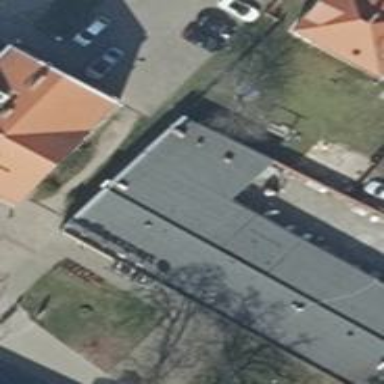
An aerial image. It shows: Building.